Question: consider the following dataframe:
'''
import pandas as pd
import numpy as np
df = pd.DataFrame({
'split_1':[1,2,2,2,1,2,2,2,1,1],
'split_2':[3,3,3,4,4,4,4,3,3,3],
'var_1':[1,2,4,3,2,4,2,2,1,2],
'var_2':[4,2,2,2,1,5,4,3,4,3],
})
'''
What I want to achive is a tabular similar (or exactly) like this:

I come pretty far by playing with the groupby and agg method.
'''
grp = df.groupby(['split_1','split_2'])
tab1 = grp['var_1'].agg([np.mean, np.median, np.max, np.min, np.size])
tab2 = grp['var_2'].agg([np.mean, np.median, np.max, np.min, np.size])
tab = tab1.append(tab2)
'''
This seems hackish... I can't seem to find a way (or the right place to look in the docs) to properly group and aggregate the data in the way I want.
Is there a proper way?
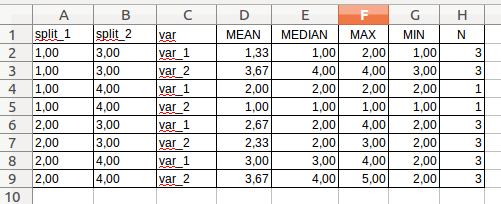
Answer: This may be a tad cleaner:
'''
In [15]: grp = df.groupby(['split_1','split_2'])
In [16]: grp.agg([np.mean, np.median, np.max, np.min, np.size]).stack(0)
Out[16]:
mean median amax amin size
split_1 split_2
1 3 var_1 1.333333 1 2 1 3
var_2 3.666667 4 4 3 3
4 var_1 2.000000 2 2 2 1
var_2 1.000000 1 1 1 1
2 3 var_1 2.666667 2 4 2 3
var_2 2.333333 2 3 2 3
4 var_1 3.000000 3 4 2 3
var_2 3.666667 4 5 2 3
'''
Basically, there's no need to apply the set of functions to the two groups separately and append the results together. That's essentially what group by is doing: split, apply (separately) and combine.